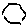
Label: hexagon